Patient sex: F
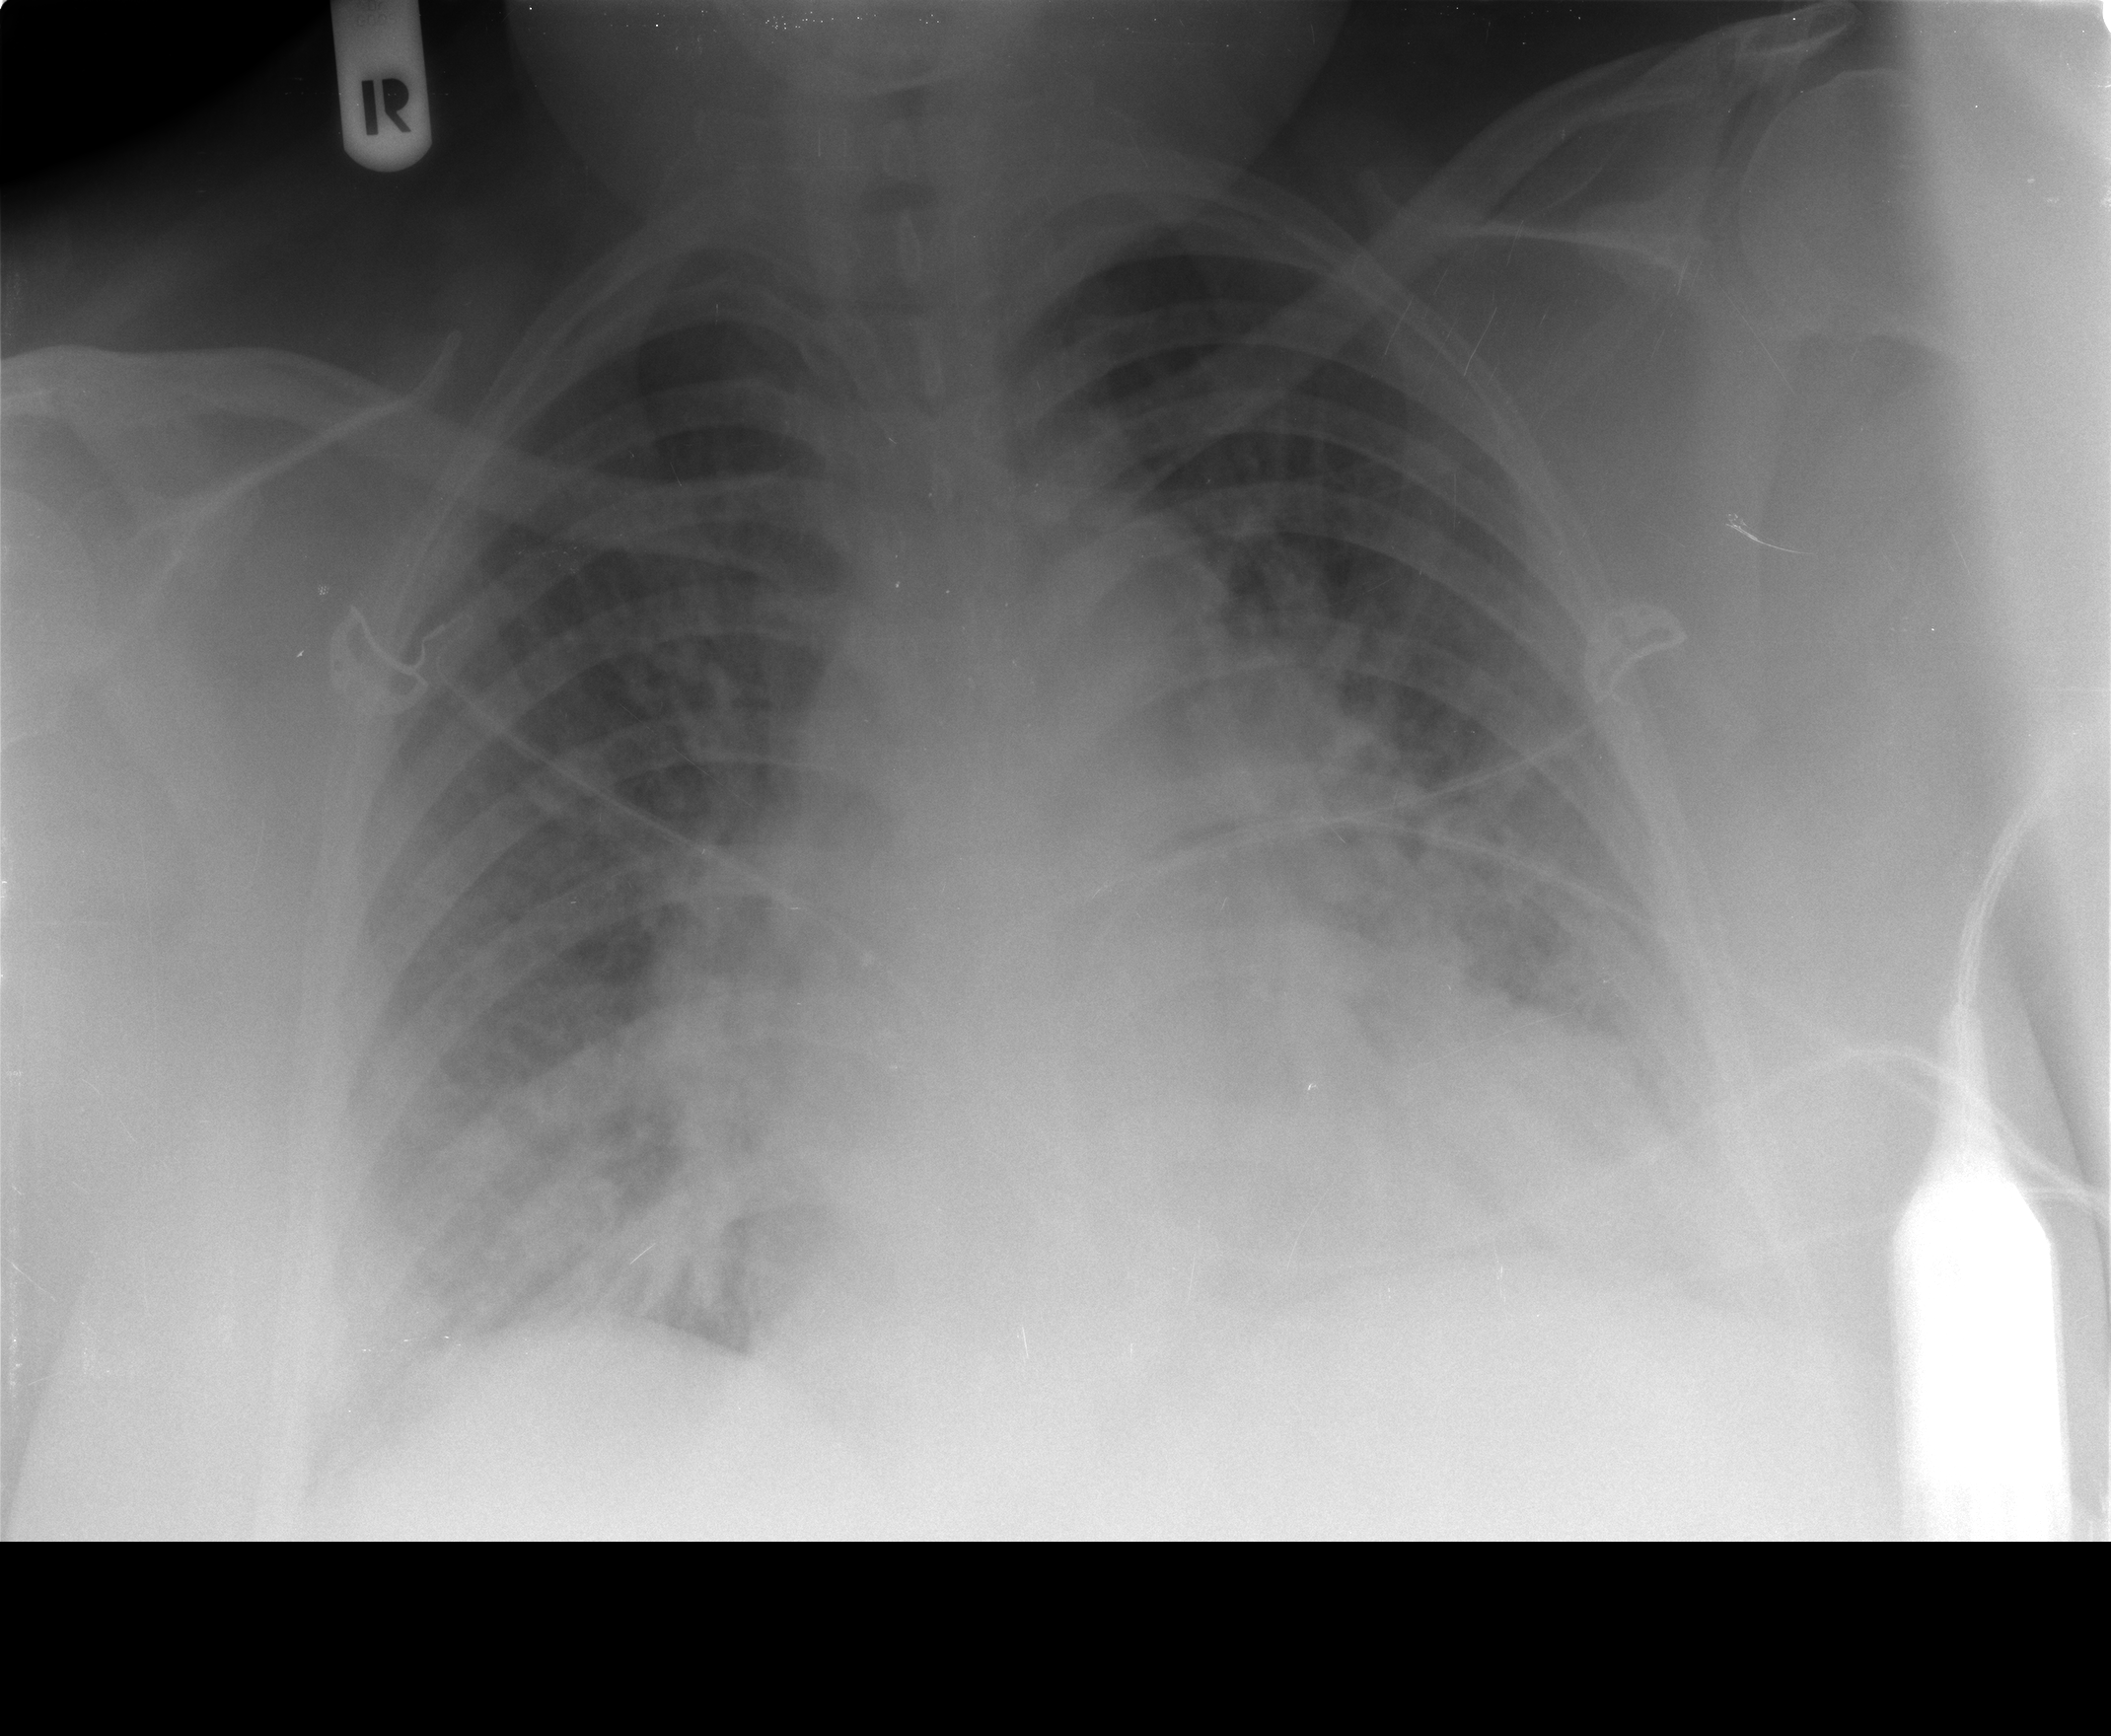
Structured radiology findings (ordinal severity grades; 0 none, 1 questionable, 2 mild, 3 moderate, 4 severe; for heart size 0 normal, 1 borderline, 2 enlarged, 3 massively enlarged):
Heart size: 2
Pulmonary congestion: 3
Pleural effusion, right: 0
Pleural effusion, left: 1
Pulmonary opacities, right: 2
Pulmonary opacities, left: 3
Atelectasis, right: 2
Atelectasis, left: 2